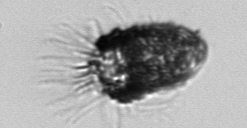
Label: Tintinnopsis